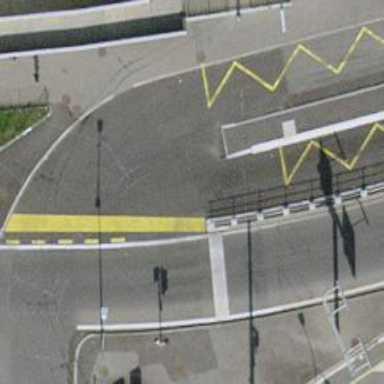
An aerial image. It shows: Kerb barrier.